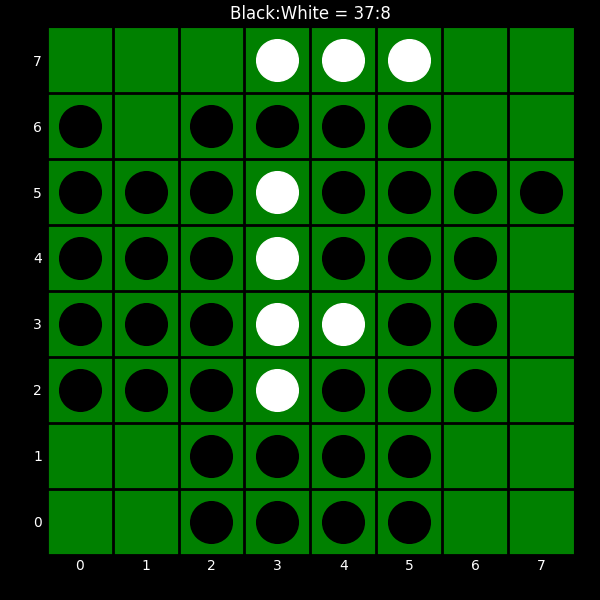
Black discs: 37
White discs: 8